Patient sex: M
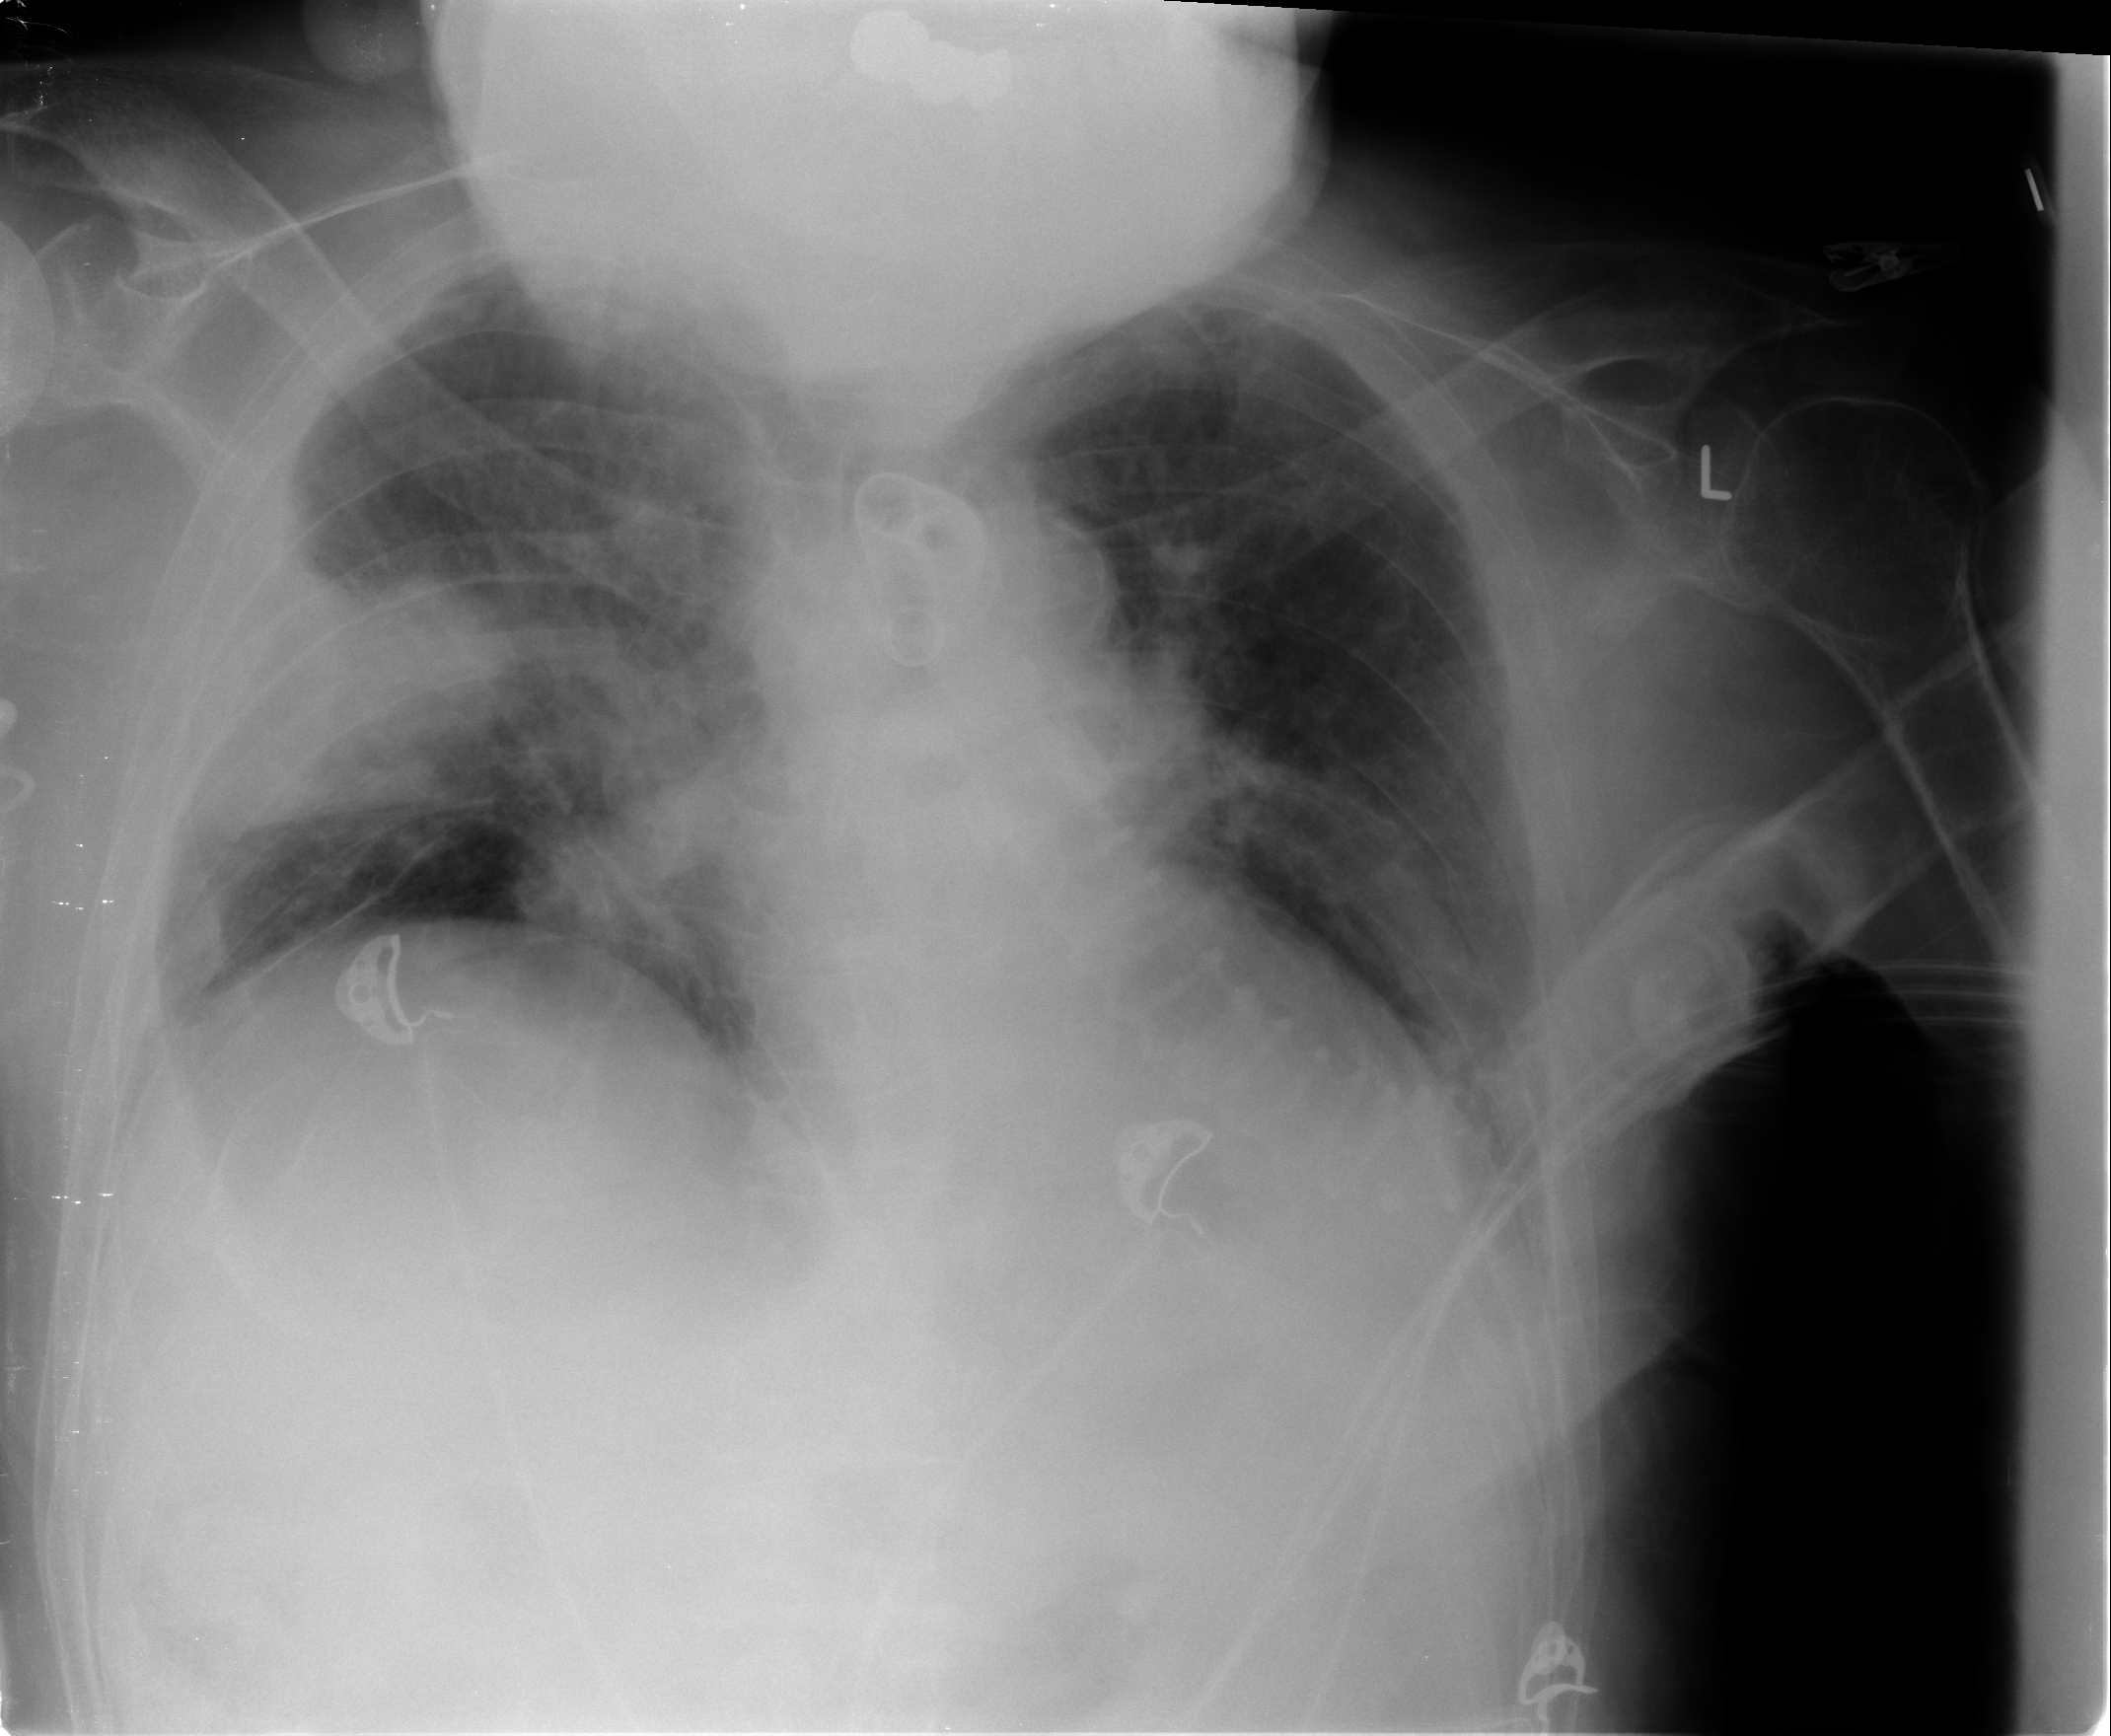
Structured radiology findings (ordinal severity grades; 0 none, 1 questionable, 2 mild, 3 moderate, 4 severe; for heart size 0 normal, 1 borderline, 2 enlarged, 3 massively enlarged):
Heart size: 1
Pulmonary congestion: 2
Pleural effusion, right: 3
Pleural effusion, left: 2
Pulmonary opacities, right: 3
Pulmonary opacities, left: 2
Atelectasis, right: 3
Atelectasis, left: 3